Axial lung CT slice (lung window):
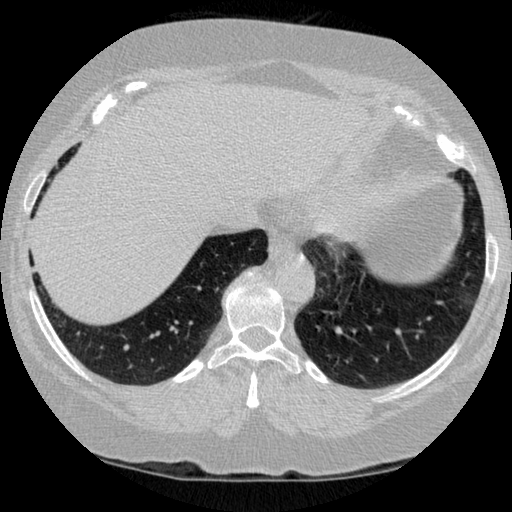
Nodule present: no